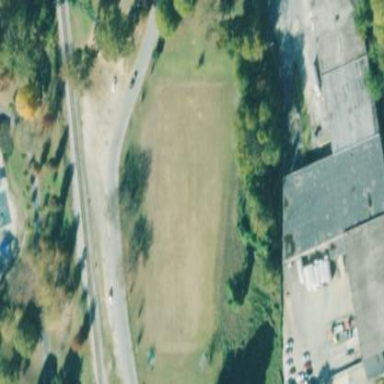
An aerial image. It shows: Recreation ground.